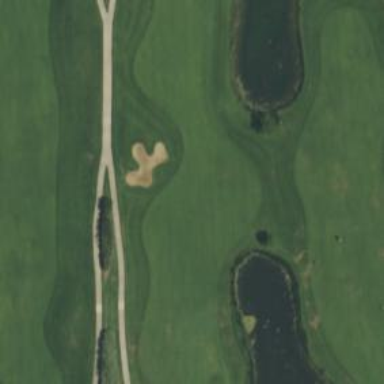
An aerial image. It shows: Golf hole.